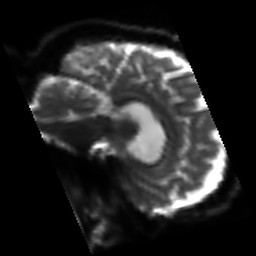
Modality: sbref
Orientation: sagittal
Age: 56
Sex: male
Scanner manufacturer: siemens
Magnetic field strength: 3 T
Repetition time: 3.2 s
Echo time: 0.081 s